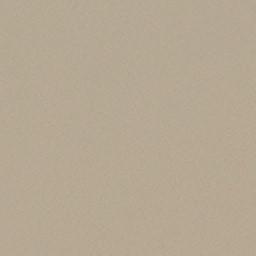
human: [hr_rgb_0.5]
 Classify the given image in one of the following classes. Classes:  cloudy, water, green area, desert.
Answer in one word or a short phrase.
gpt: desert